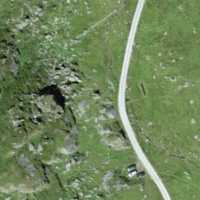
EUNIS habitat code: 26
Species observed at this site:
Gentianella campestris
Adenostyles alliariae